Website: lowes
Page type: payment
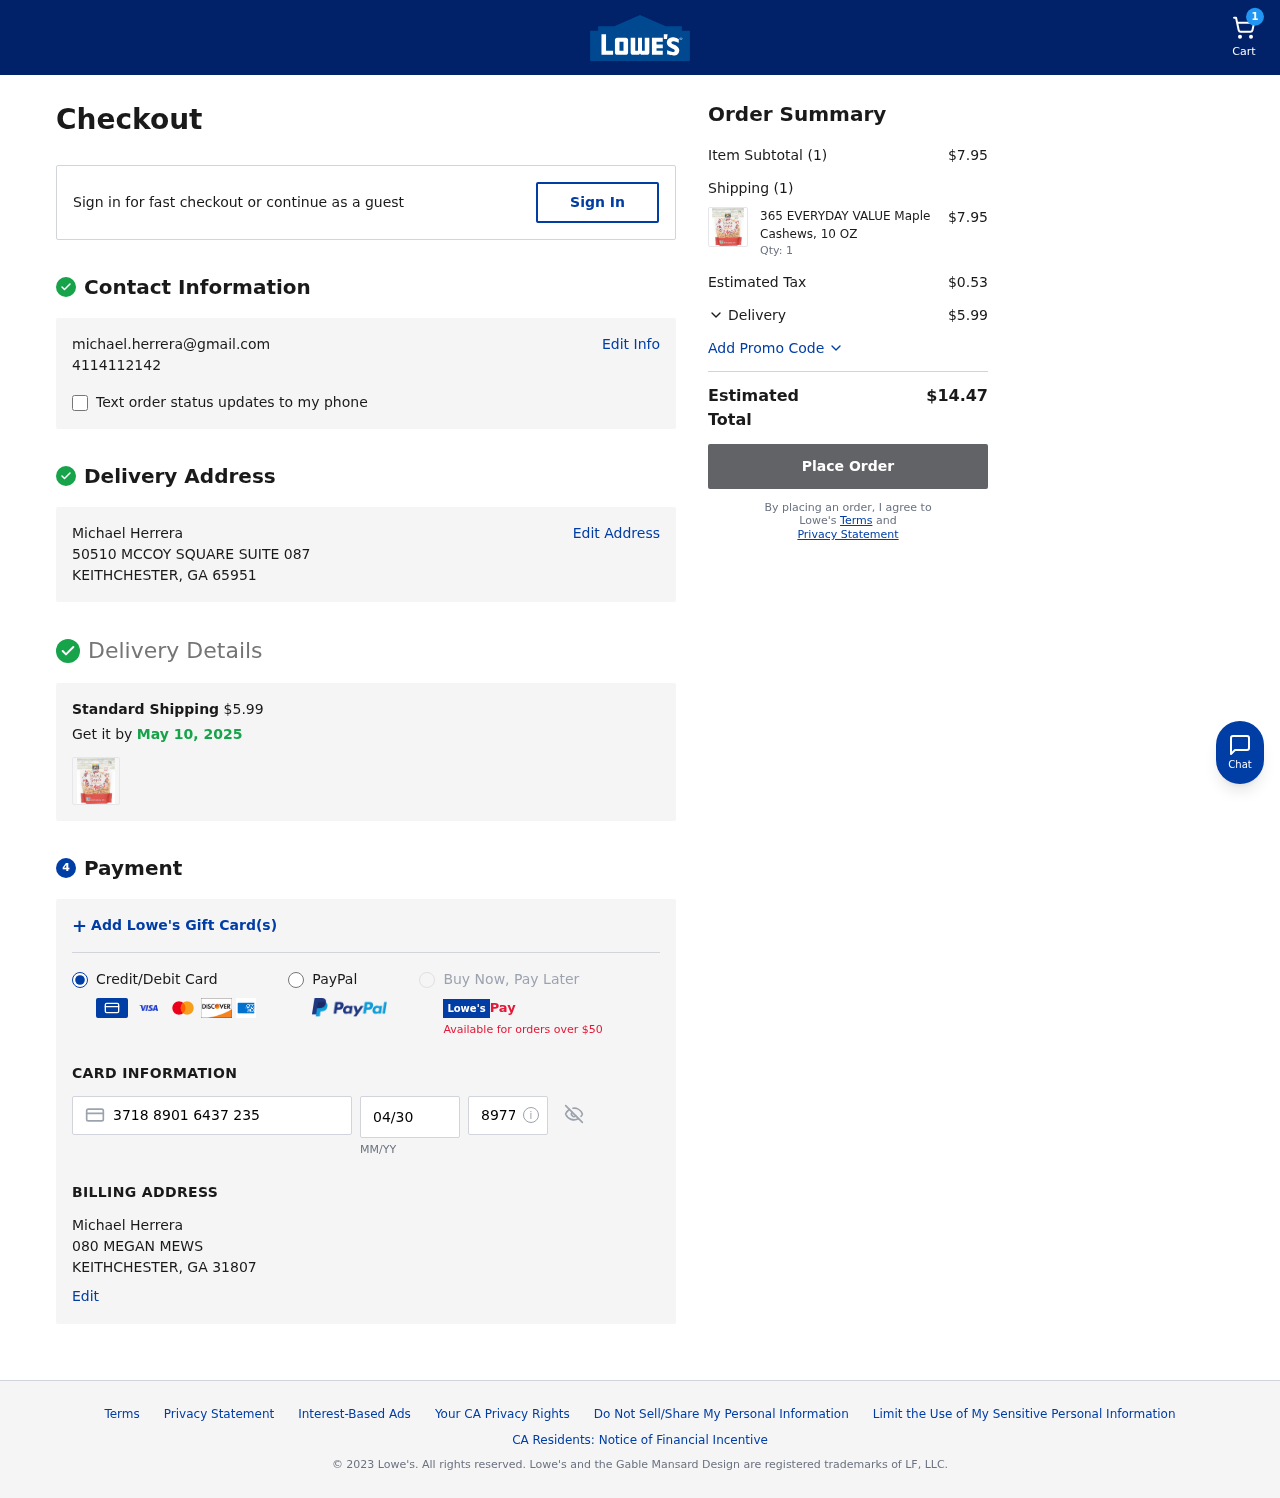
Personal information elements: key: PII_CARD_CVV
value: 8977
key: PII_CARD_EXPIRY
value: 04/30
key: PII_CARD_NUMBER
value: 3718 8901 6437 235
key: PII_CITY_STATE_ZIP2
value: KEITHCHESTER, GA 31807
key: PII_EMAIL
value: michael.herrera@gmail.com
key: PII_FULLNAME
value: Michael Herrera
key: PII_FULLNAME2
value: Michael Herrera
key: PII_PHONE
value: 4114112142
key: PII_STREET
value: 50510 MCCOY SQUARE SUITE 087
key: PII_STREET2
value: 080 MEGAN MEWS
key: PII_CITY_STATE_ZIP
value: KEITHCHESTER, GA 65951
Product elements: key: PRODUCT1_NAME
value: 365 EVERYDAY VALUE Maple Cashews, 10 OZ
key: PRODUCT1_PRICE
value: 7.95
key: PRODUCT1_QUANTITY
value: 1
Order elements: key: ORDER_NUM_ITEMS
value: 1
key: ORDER_SHIPPING_COST
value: $5.99
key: ORDER_DELIVERY_DATE
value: May 10, 2025
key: ORDER_SUBTOTAL
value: $7.95
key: ORDER_NUM_ITEMS2
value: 1
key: ORDER_TAX
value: $0.53
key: ORDER_SHIPPING_COST2
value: $5.99
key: ORDER_TOTAL
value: $14.47